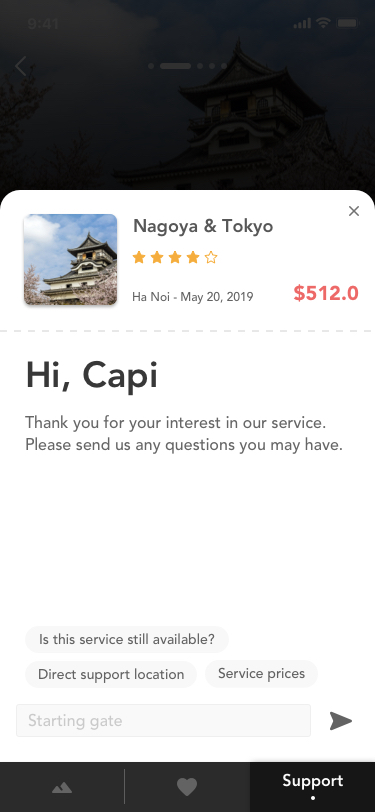
Text in this UI design:
14/16
3 DAYS ( 20   22 Mar 2019 )
$512
Description
Destination
Route
Review
Tour code:
NNSGN5843-007-200719VN-H
Nagoya
& Tokyo
May 20
Ha Noi
Nagota
May 21
Nagota
With over two million inhabitants, Nagoya (名古屋) is Japan's fourth most populated city. It is the capital of Aichi Prefecture and the principal city of the Nobi plain, one of Honshu's three large plains and metropolitan and industrial centers.
About
Hi, Capi
Thank you for your interest in our service. Please send us any questions you may have.
Ha Noi - May 20, 2019
$512.0
Nagoya & Tokyo
Is this service still available?
Direct support location
Service prices